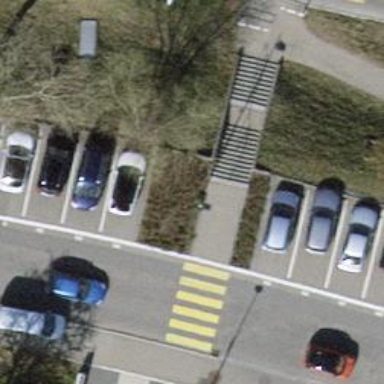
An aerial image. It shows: Set of steps on the road.